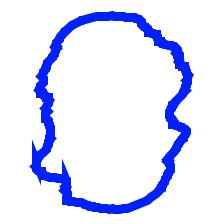
Shape: circle